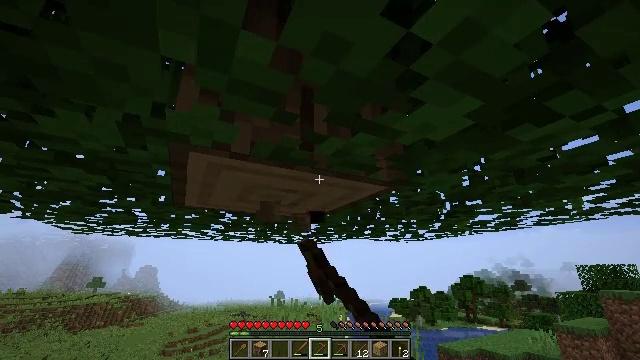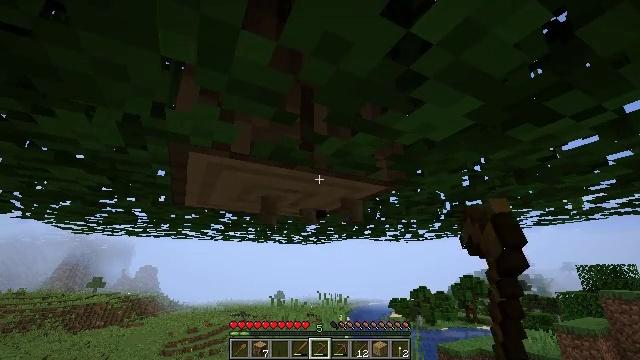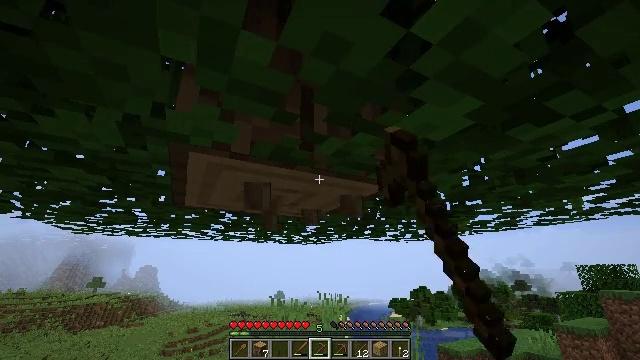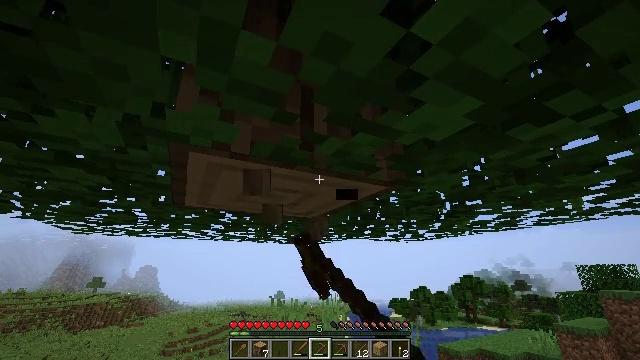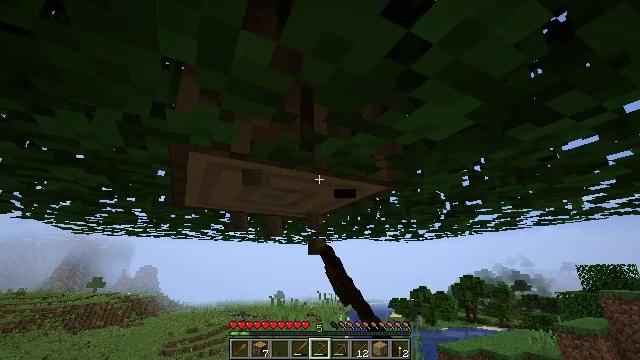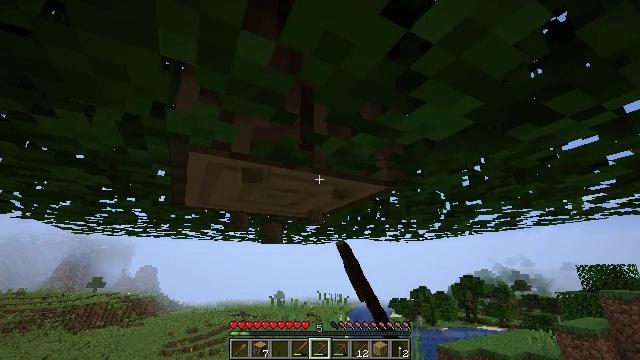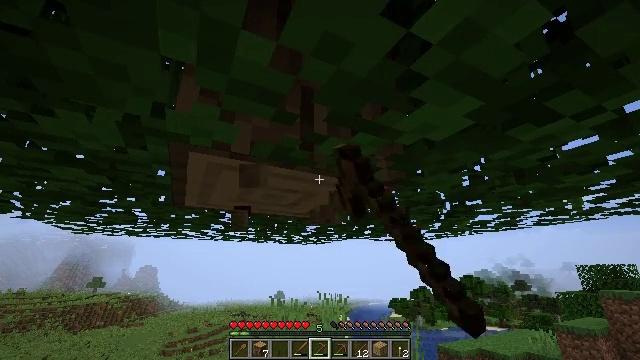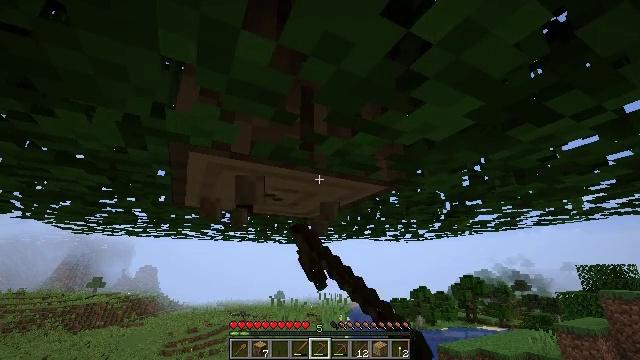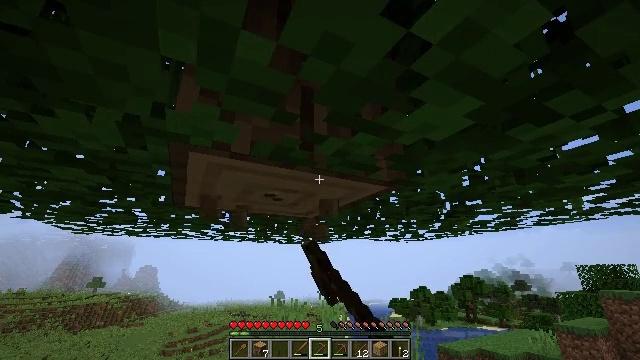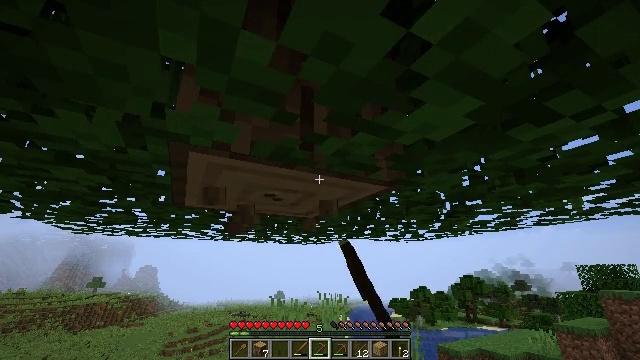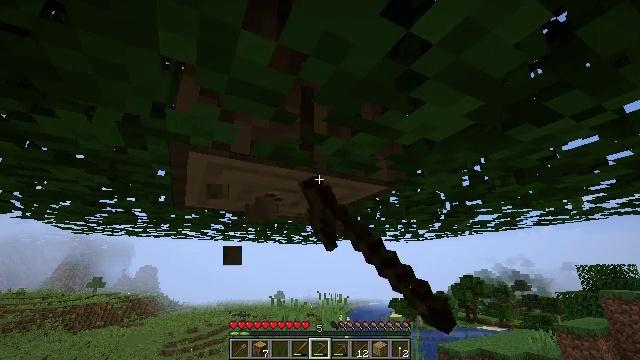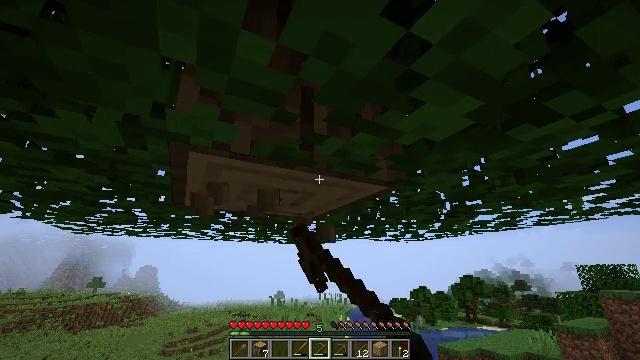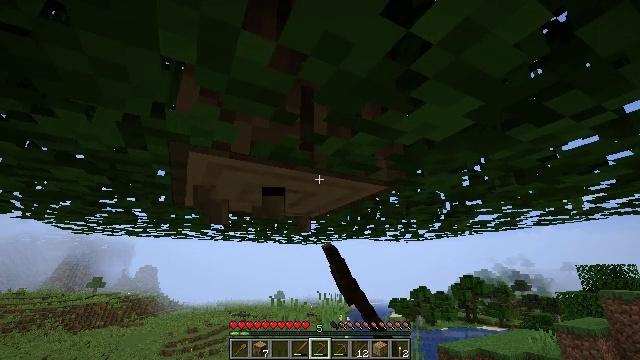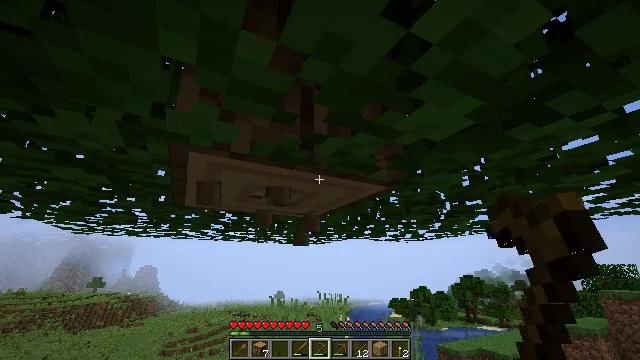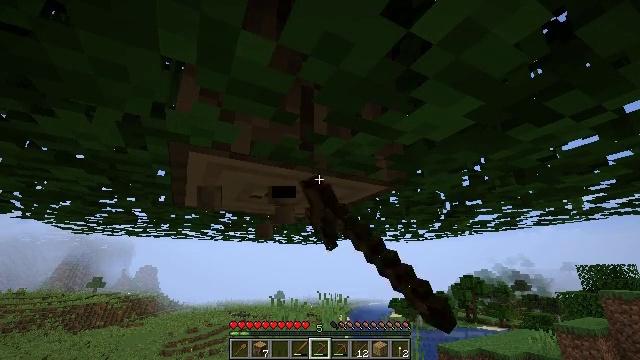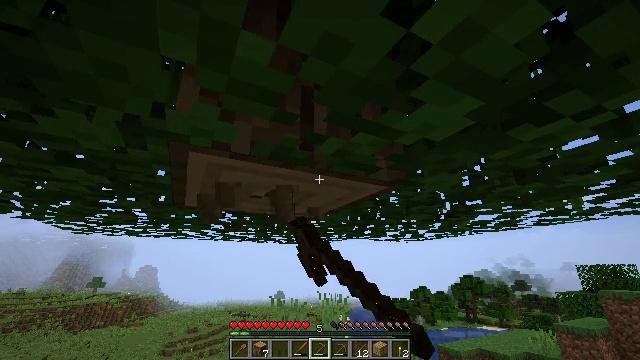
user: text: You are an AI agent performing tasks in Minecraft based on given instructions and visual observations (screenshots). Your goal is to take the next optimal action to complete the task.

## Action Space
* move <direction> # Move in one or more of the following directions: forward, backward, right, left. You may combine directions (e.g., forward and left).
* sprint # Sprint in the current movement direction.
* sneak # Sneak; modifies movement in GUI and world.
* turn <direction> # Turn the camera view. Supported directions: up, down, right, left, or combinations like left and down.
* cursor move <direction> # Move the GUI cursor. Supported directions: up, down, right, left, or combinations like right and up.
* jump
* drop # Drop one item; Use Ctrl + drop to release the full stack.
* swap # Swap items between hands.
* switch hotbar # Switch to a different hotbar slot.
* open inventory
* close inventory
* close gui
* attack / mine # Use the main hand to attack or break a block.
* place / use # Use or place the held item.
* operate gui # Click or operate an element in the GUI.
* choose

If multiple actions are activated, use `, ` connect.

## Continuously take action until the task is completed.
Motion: motion action
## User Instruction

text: Collect oak log for crafting.
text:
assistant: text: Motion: attack / mine
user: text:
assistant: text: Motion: attack / mine
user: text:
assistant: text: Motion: attack / mine
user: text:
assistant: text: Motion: attack / mine
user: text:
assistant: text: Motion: attack / mine
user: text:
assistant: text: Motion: attack / mine
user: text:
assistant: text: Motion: attack / mine
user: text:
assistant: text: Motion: attack / mine
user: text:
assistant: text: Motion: attack / mine
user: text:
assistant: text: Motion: attack / mine
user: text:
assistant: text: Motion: attack / mine
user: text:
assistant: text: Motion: attack / mine
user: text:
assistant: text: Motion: attack / mine
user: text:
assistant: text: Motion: attack / mine
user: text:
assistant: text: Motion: attack / mine
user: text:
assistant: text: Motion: attack / mine
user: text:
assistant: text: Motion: attack / mine
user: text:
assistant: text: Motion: attack / mine
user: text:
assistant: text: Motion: attack / mine
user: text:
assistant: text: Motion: attack / mine
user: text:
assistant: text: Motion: attack / mine
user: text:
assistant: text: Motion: attack / mine
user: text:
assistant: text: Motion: attack / mine
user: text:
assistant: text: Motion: attack / mine
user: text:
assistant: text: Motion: attack / mine
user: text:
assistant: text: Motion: attack / mine
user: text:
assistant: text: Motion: attack / mine
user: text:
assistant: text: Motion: attack / mine
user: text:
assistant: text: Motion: attack / mine
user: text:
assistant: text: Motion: attack / mine